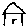
Label: house